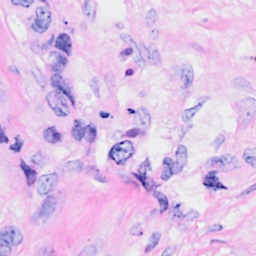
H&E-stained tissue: Breast